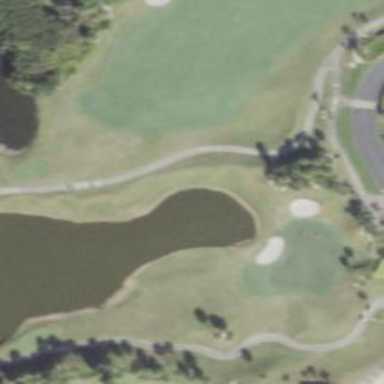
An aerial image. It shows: Service road designated as golf cart path.